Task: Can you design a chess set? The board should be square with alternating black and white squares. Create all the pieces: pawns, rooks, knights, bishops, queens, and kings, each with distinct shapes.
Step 3778:
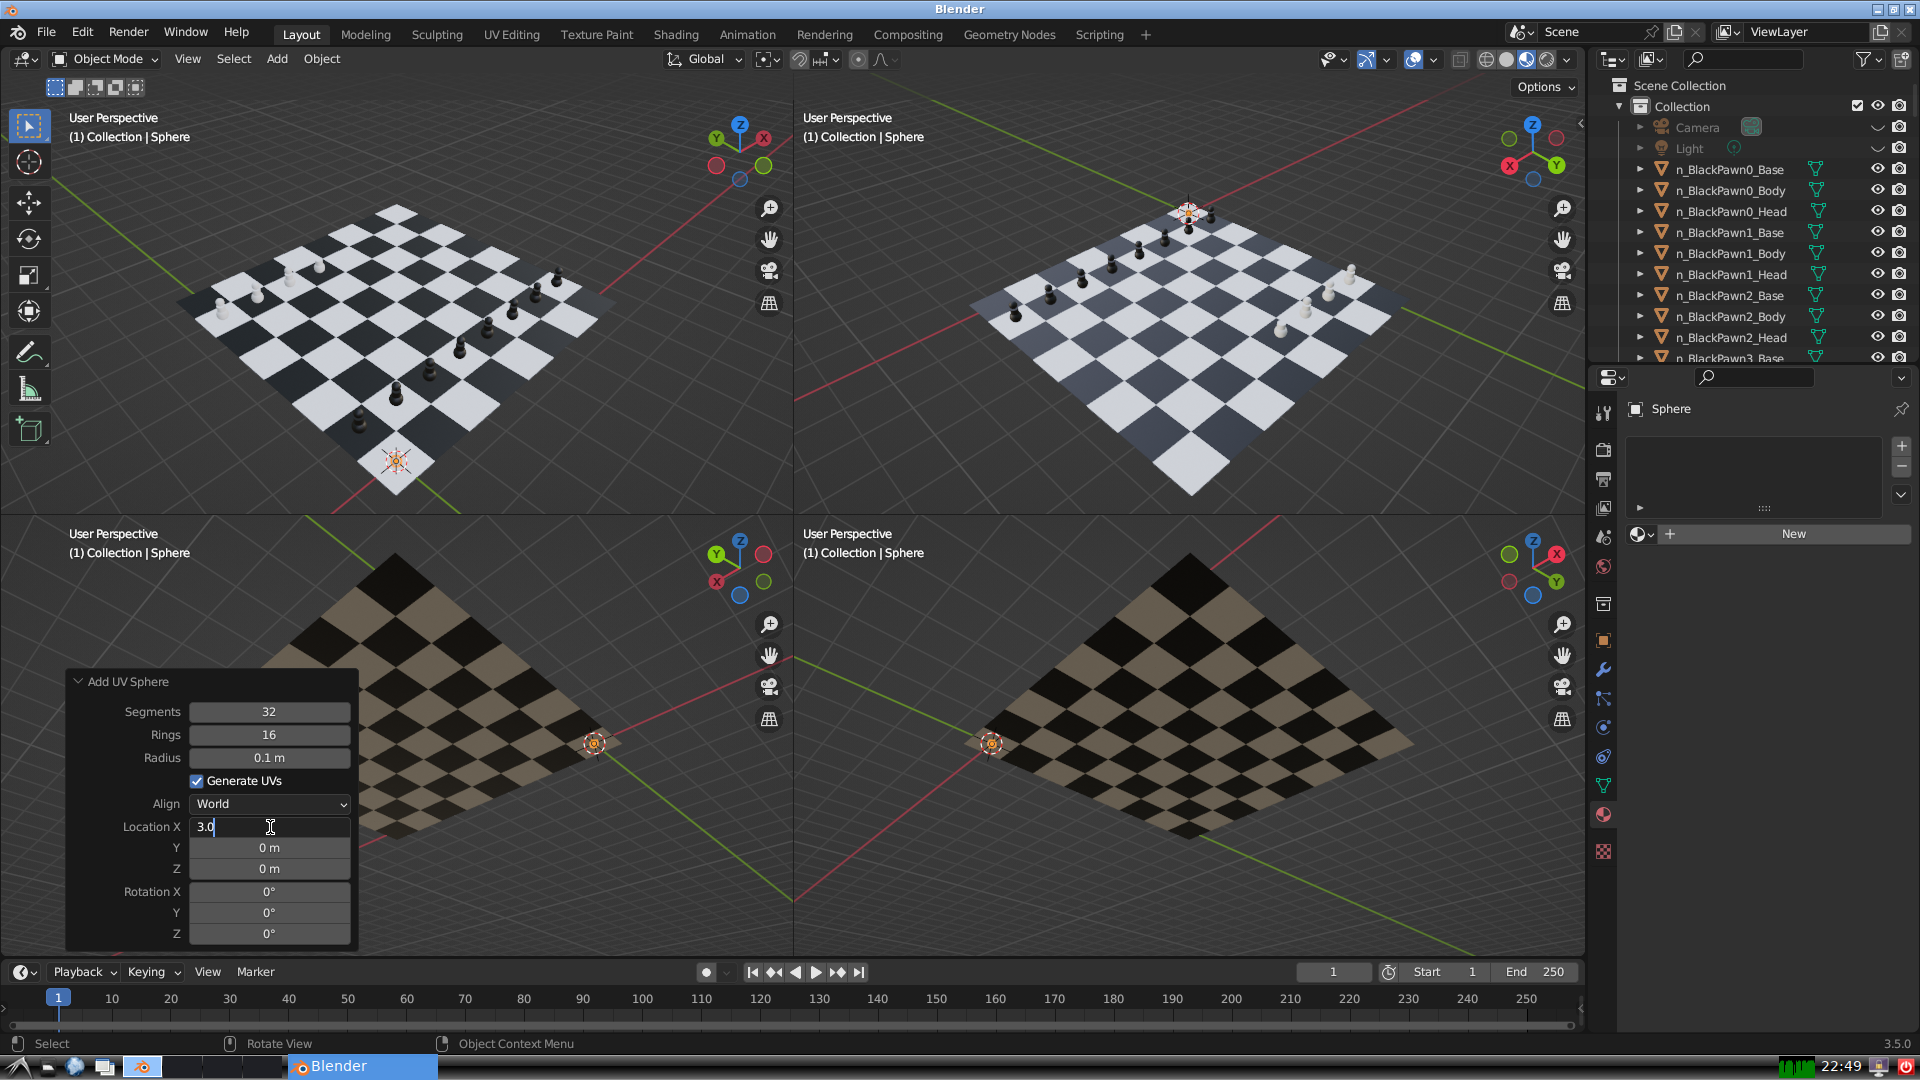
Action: {"key_press": ['Return']}